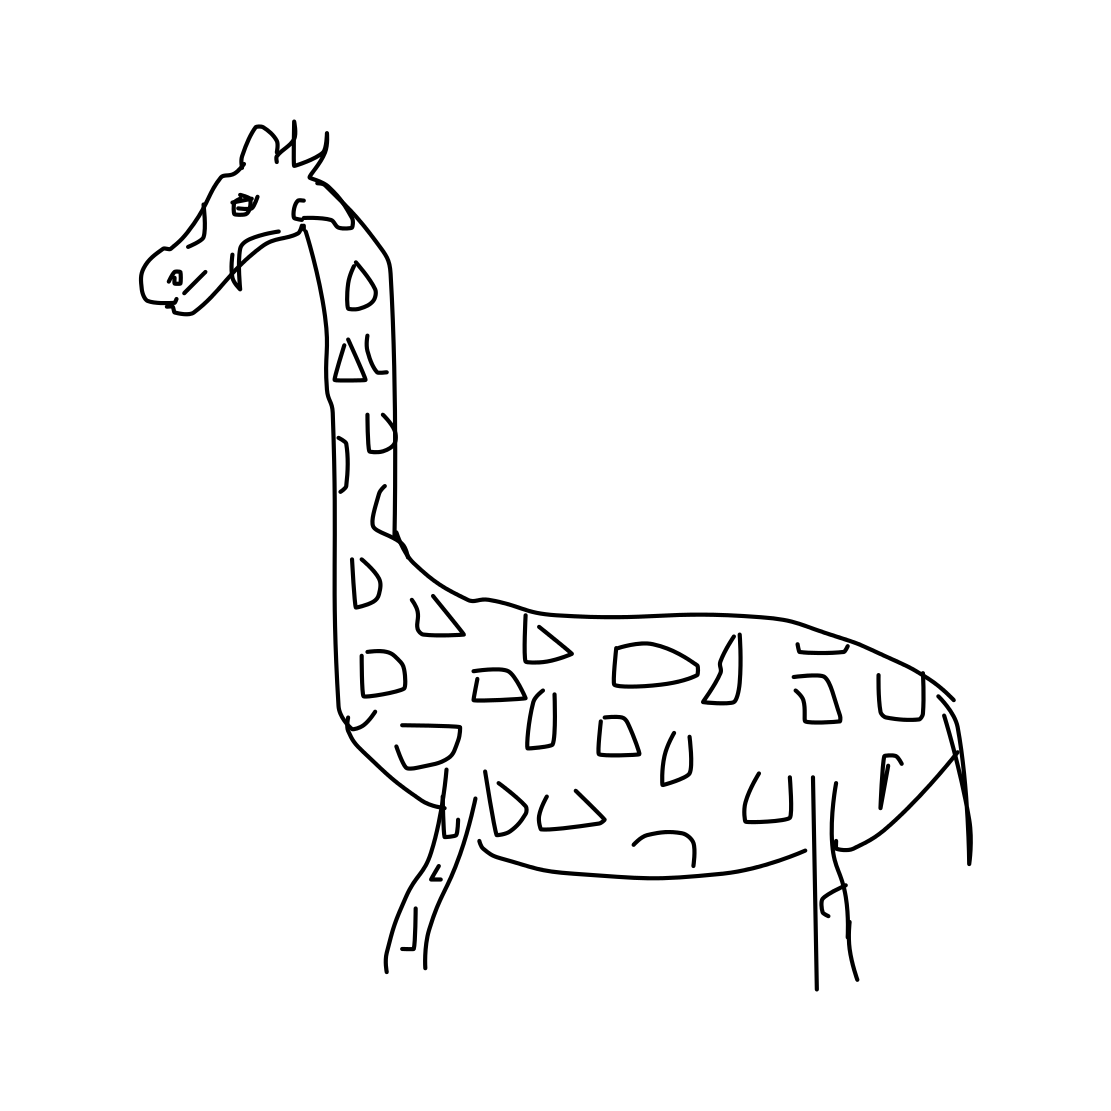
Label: giraffe